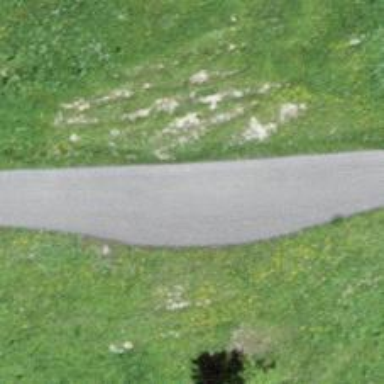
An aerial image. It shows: Passing place on the road.